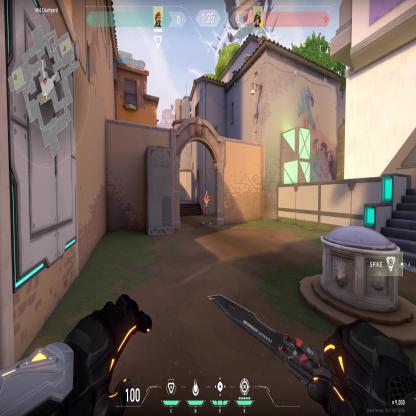
Label: enemy